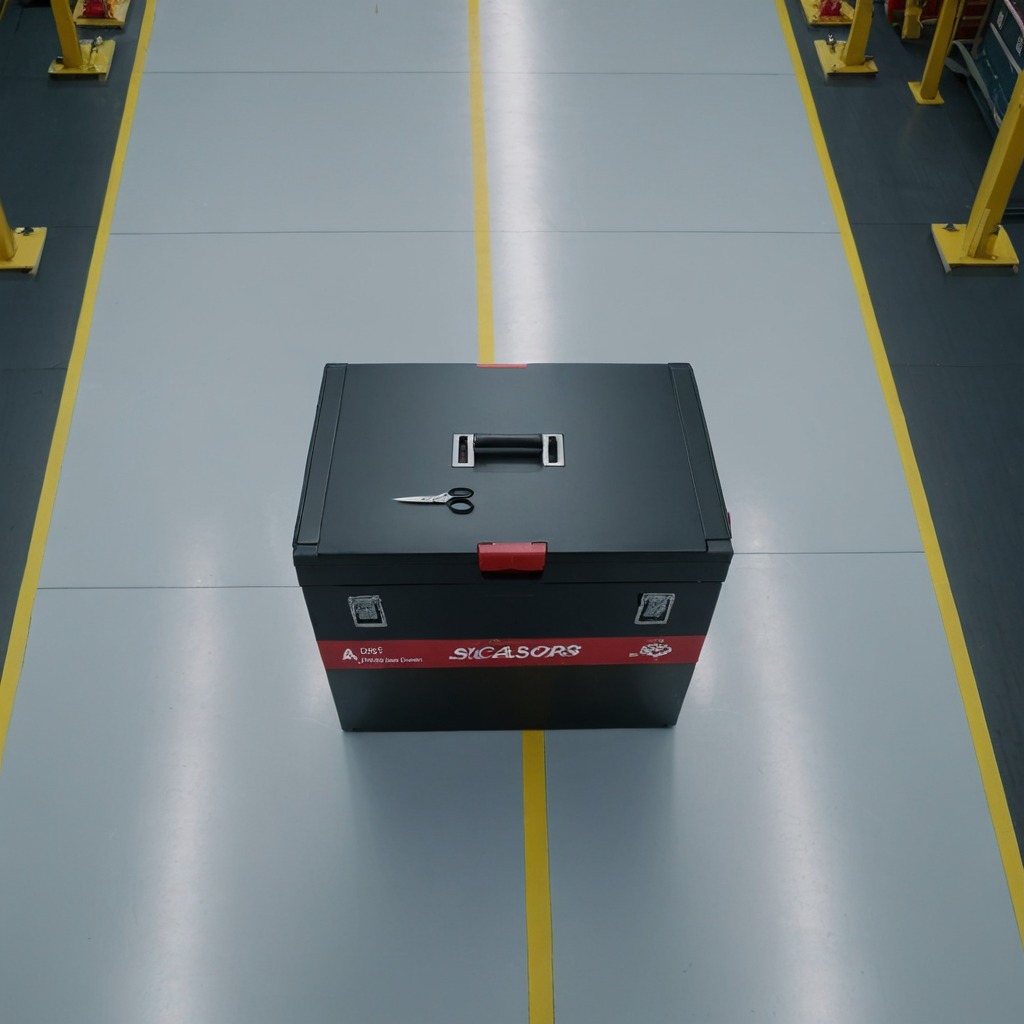
A scissor is lying on the toolbox surface in the airplane hangar workshop.